Question: This is very strange.
OSX 10.10
LLVM 6.0
XCode 6.1
'''
test_assert("Wierd", String{"ABC"}, "ABC" ); // claims not equal
'''
String is my custom class (wrapping a Python String primitive), and it should pass this test.
Here's test_assert, with added debug output:
'''
template <typename B, typename V>
static void test_assert( std::string description, B benchmark, V value )
{
std::ostringstream full_description;
full_description << description
<< " : { " << "benchmark" << ", " << "value" << " }"
<< " = { " << typeid(B).name() << ", " << typeid(V).name() << " }"
<< " , { " << benchmark << ", " << value << " }";
// N2Py6StringE, PKc i.e. Py::String and const char* (Pointer to Konst Char)
std::cout << typeid(B).name() << ", " << typeid(V).name() << std::endl;
V b_as_v{static_cast<V>(benchmark)};
// wtf? b_as_v: e?_y -- should be "ABC"
std::cout << "b_as_v: " << b_as_v << std::endl; // Y
if( b_as_v == value )
std::cout << " PASSED: " << full_description.str() << std::endl;
else
throw TestError( full_description.str() );
}
'''
It is this 'b_as_v{static_cast<V>(benchmark)};' that is throwing me, because if I single step into it, it correctly takes me to String's 'convert to const char*' operator, which performs its duty correctly:
'''
class String : Object {
explicit operator const char*() const
{
std::string s{ as_std_string() };
const char* c{ s.c_str() };
// c before return: ABC
std::cout << "c before return: " << c << std::endl; // X
return c;
}
:
'''
Now this is the weird thing: if line X is in place, line Y reports nothing: 'b_as_v: '
Removing it, line Y reports the original: 'b_as_v: e?_y'
In fact, just printing 'std::cout << std::endl; // X'' for X is sufficient to clear output from Y (however, moving X' to immediately in front of Y restores the original behaviour).
So it seems that the act of observation modifies the return value.
A heisenbug >:|
And neither behaviour is the desired one.
Another weirdness is that there is an extra Unicode character that copies to my clipboard at the end of 'e?_y' if I copy paste from Xcode's console to the SO text edit window.

Even if I only select the last '7' it still copies across, even though it doesn't take up a whitespace in Xcode's console.
(This extra character doesn't show up on the SO question, in fact it is no longer there when I reopen the question for editing. It isn't a
newline character --I've tested copy-paste-ing in the last character of a particular line)
I have tried to create a testcase, but it performs sadly as I would expect: <URL>
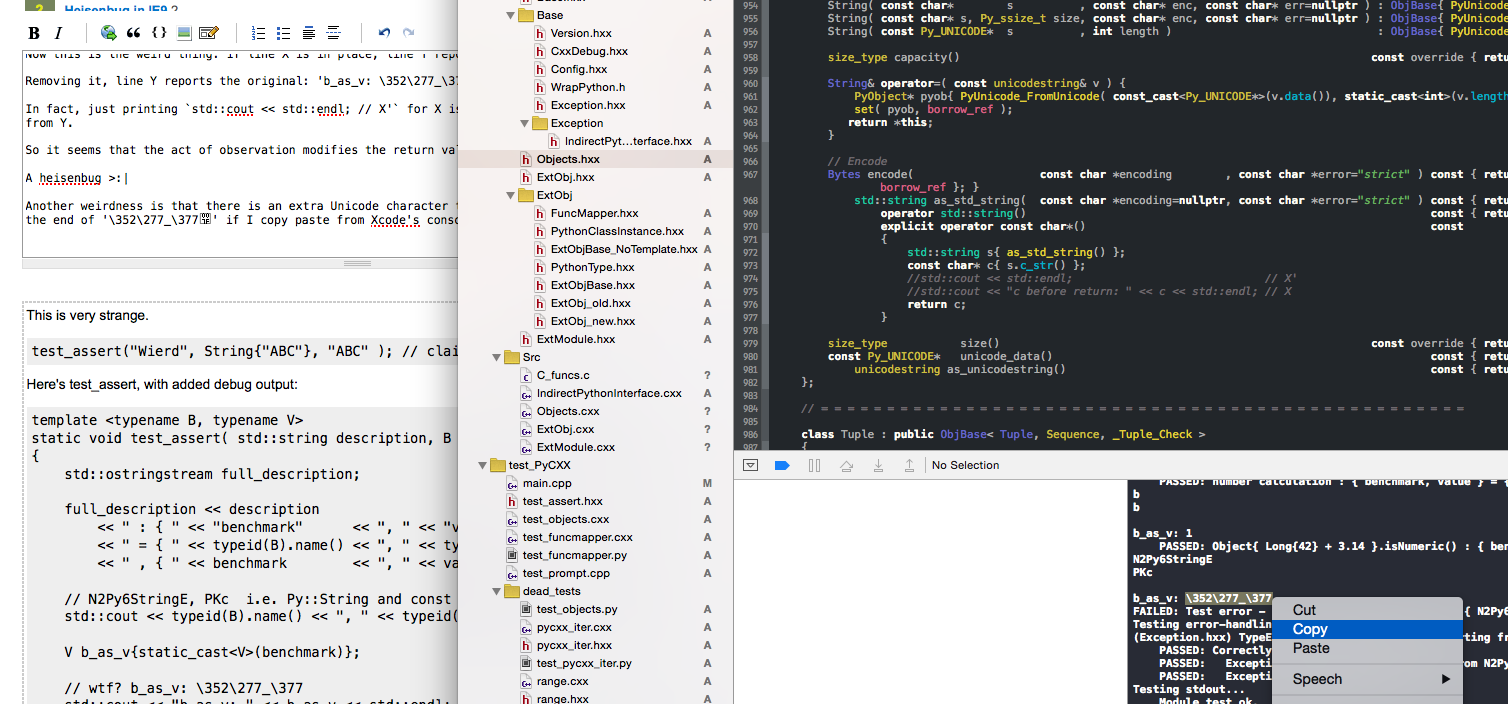
Answer: A fairly complicated setup, but the cause is rather straightforward:
'''
explicit operator const char*() const
{
std::string s{ as_std_string() };
const char* c{ s.c_str() };
// c before return: ABC
std::cout << "c before return: " << c << std::endl; // X
return c;
}
'''
The pointer returned by 'std::string::c_str()' points into the 'std::string''s internal storage, and so can be invalidated for a number of reasons - the destruction of the 'std::string' object being one of them. Here, 'c' is invalidated as soon as your conversion function returns and 's' is destroyed, meaning that a dangling pointer is returned.
Also, libc++ uses the small-string optimization, meaning that a string as short as '"ABC"' is stored inside the 'std::string' object itself (in this case, on the stack), rather than in dynamically allocated storage. This makes it much more likely that the space that used to be occupied by the string could be reused before your code attempt to print it.